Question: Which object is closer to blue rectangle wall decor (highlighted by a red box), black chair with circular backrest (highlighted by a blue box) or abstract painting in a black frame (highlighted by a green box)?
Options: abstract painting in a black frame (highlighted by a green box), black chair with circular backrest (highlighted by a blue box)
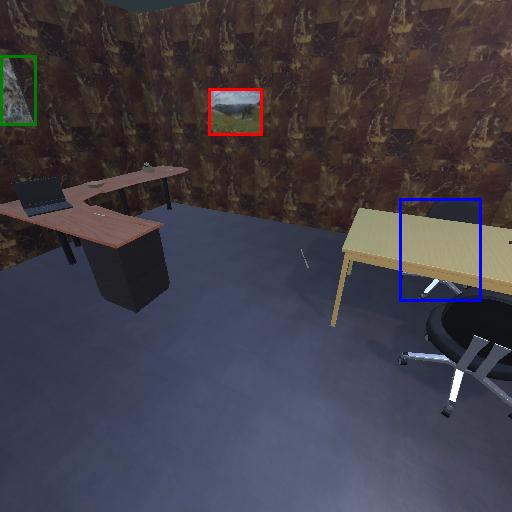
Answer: abstract painting in a black frame (highlighted by a green box)